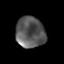
Tissue: lung
Cell type: Myeloid cells
Senescence score: 0.1997
Nuclear area (px): 884
Mean DAPI intensity: 88.604